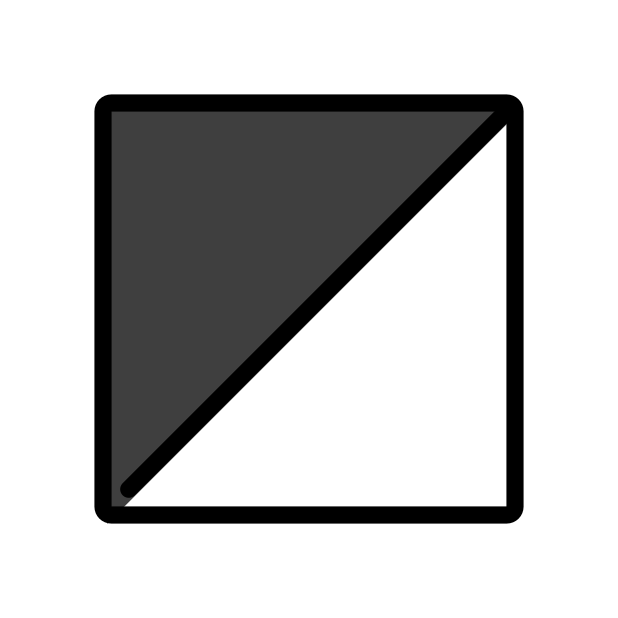
square with upper left diagonal black